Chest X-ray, PA view. Patient: 23 years old, sex M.
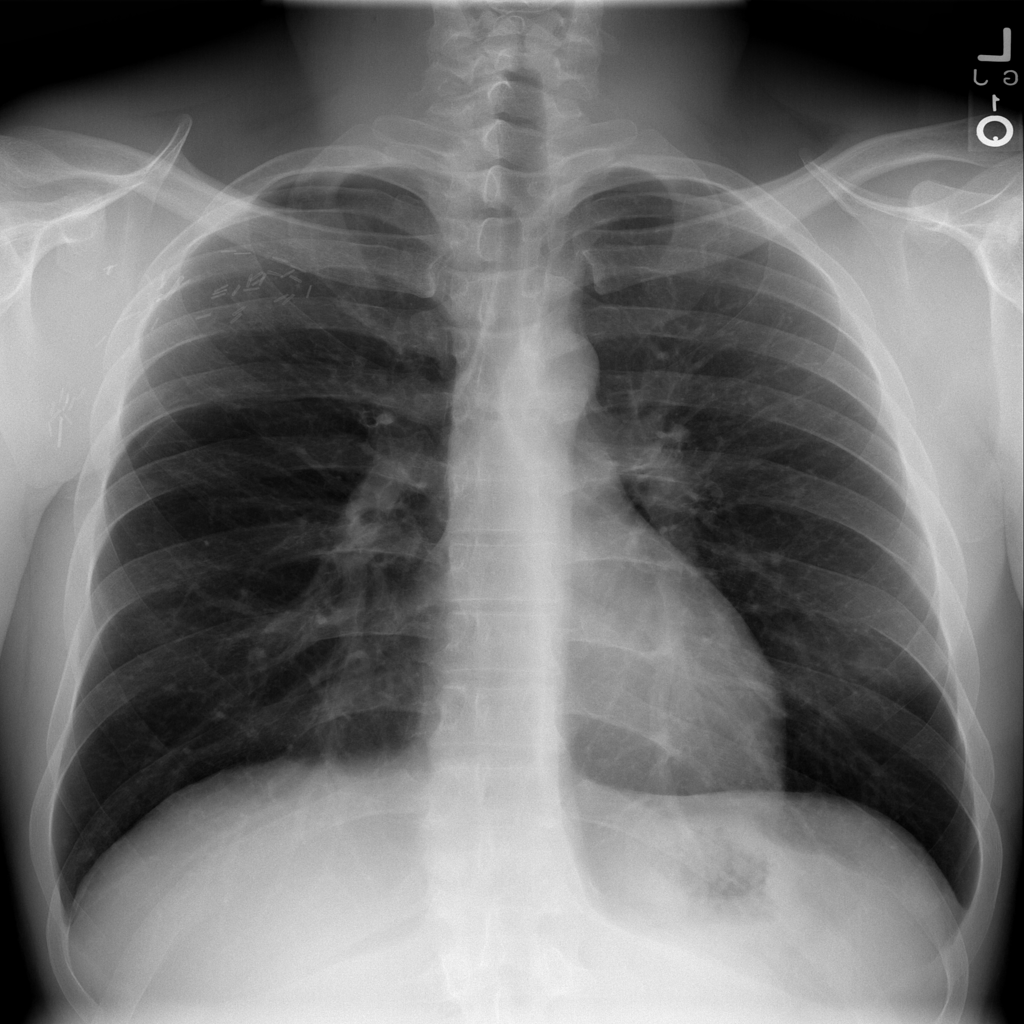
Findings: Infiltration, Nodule